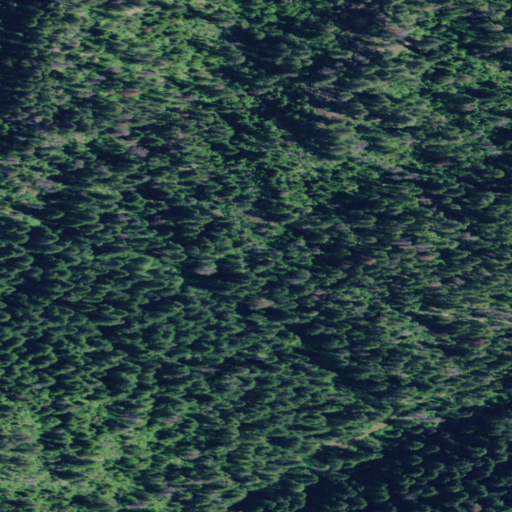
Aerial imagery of valley in Idaho named Bradbury Gulch containing only evergreen forest